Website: apple
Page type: stored-credit-cards
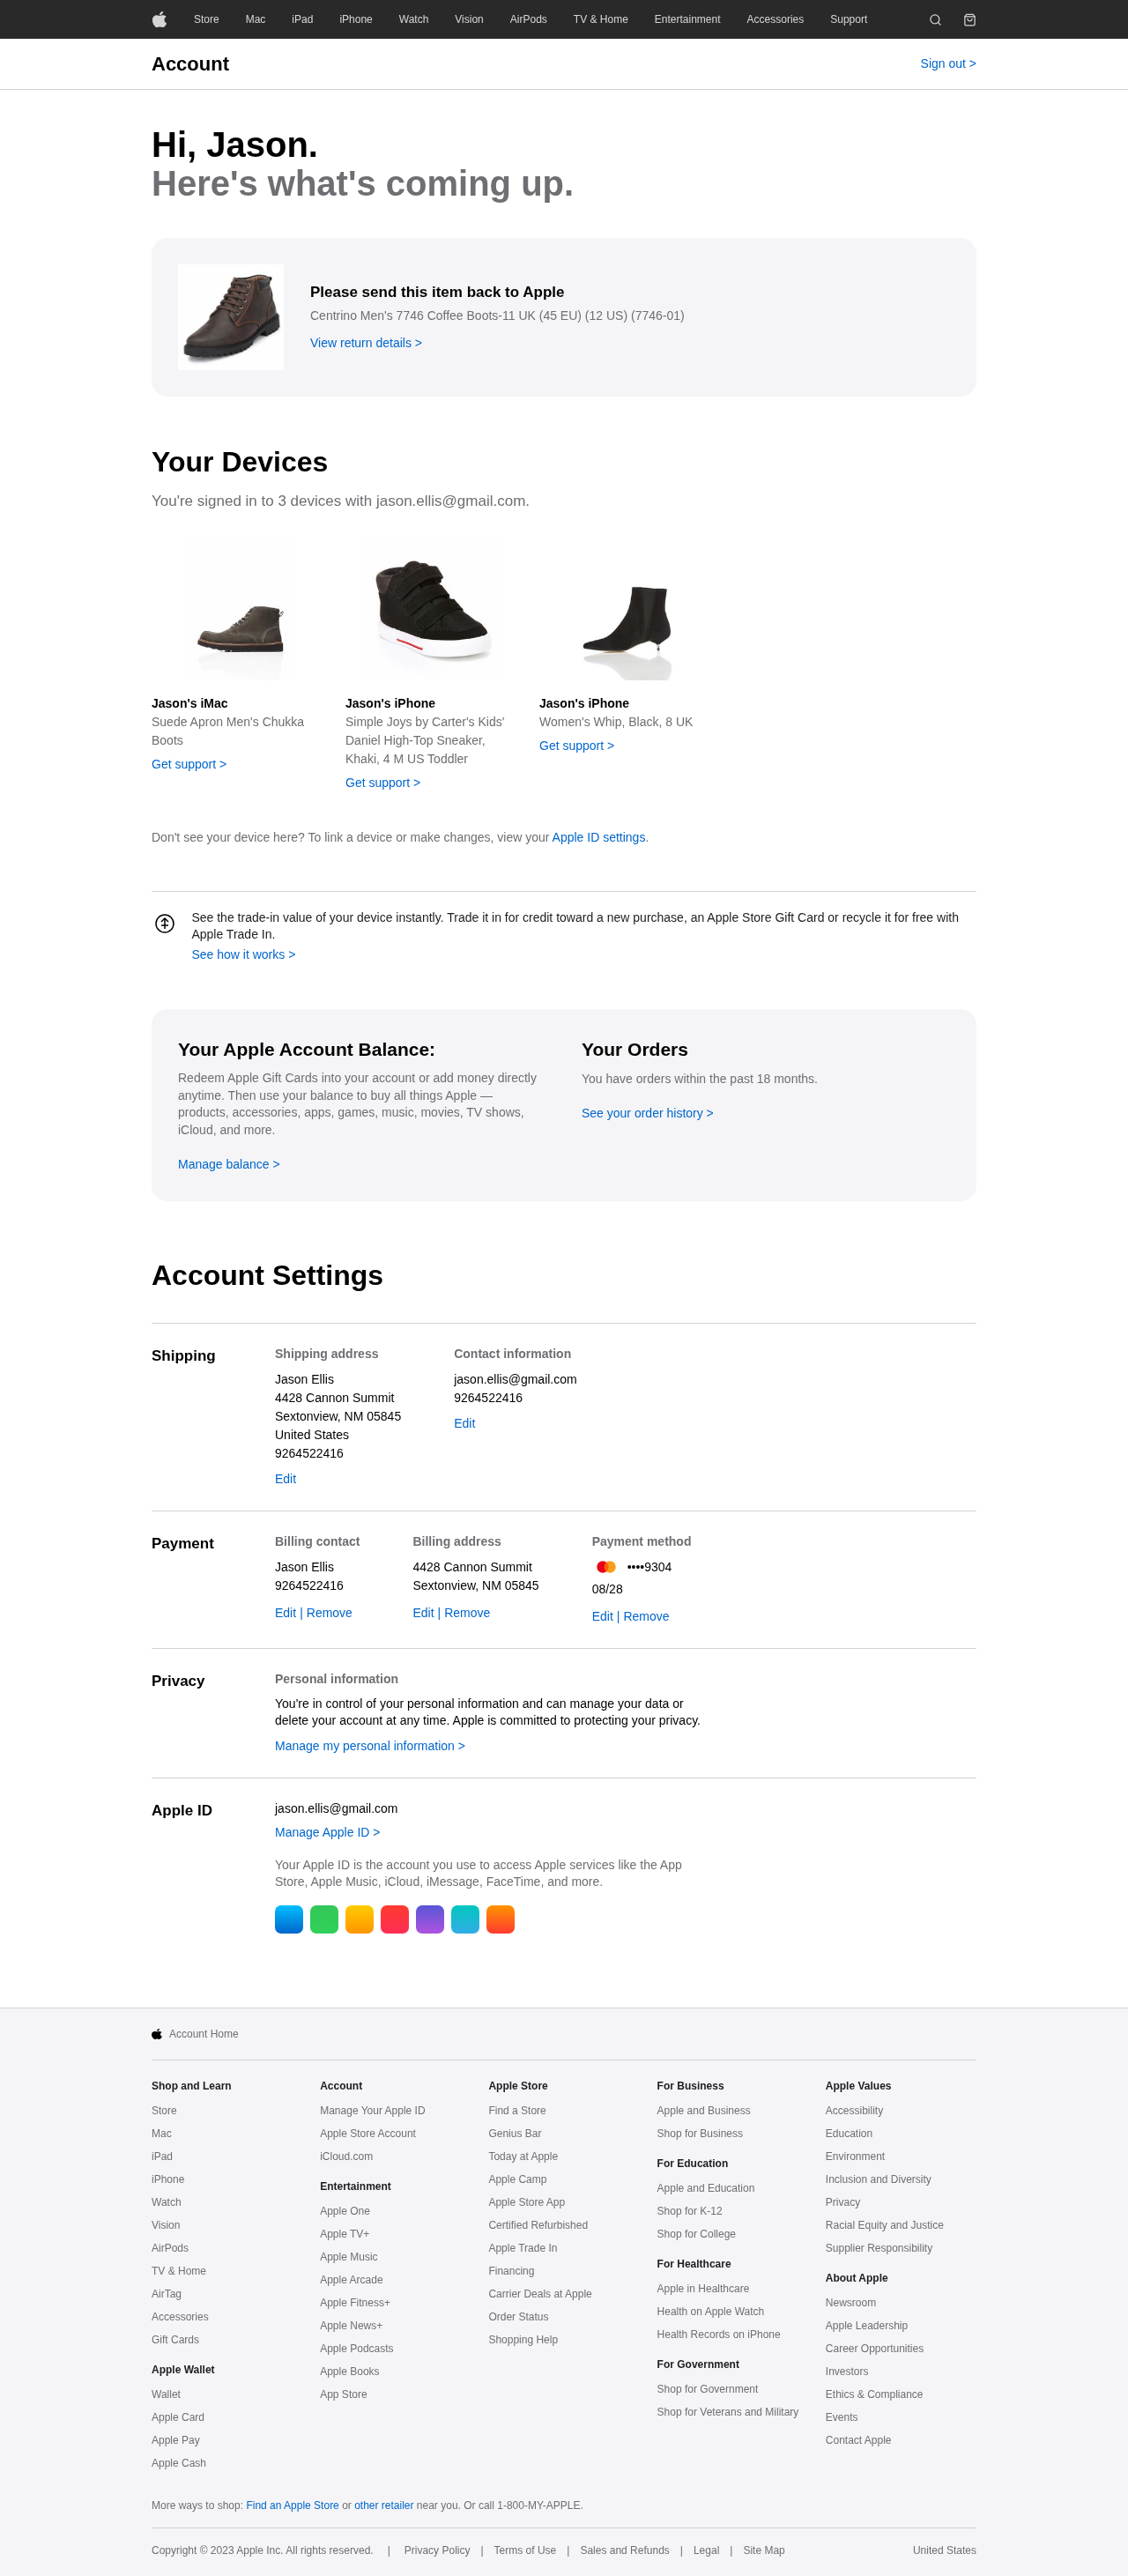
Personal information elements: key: PII_CARD_EXPIRY
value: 08/28
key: PII_CARD_LAST4
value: ••••9304
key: PII_CITY_STATE_ZIP
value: Sextonview, NM 05845
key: PII_COUNTRY
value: United States
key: PII_EMAIL
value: jason.ellis@gmail.com
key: PII_FIRSTNAME
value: Jason
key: PII_FULLNAME
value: Jason Ellis
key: PII_PHONE
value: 9264522416
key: PII_STREET
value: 4428 Cannon Summit
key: PII_FIRSTNAME2
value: Jason
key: PII_FIRSTNAME3
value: Jason
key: PII_EMAIL2
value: jason.ellis@gmail.com
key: PII_PHONE2
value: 9264522416
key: PII_FULLNAME2
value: Jason Ellis
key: PII_PHONE3
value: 9264522416
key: PII_CITY
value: Sextonview
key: PII_STATE_ABBR
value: NM
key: PII_POSTCODE
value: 05845
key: PII_POSTCODE_FULL
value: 05845
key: PII_CITY_STATE
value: Sextonview, NM
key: PII_POSTCODE_NUMERIC
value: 5845
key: PII_EMAIL3
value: jason.ellis@gmail.com
Product elements: key: PRODUCT1_NAME
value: Centrino Men's 7746 Coffee Boots-11 UK (45 EU) (12 US) (7746-01)
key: PRODUCT2_NAME
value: Suede Apron Men's Chukka Boots
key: PRODUCT3_NAME
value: Simple Joys by Carter's Kids' Daniel High-Top Sneaker, Khaki, 4 M US Toddler
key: PRODUCT4_NAME
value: Women's Whip, Black, 8 UK